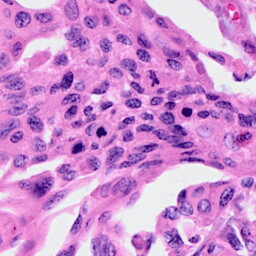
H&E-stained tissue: Cervix